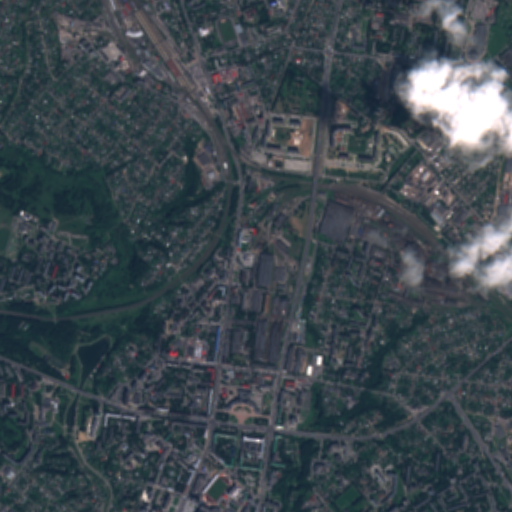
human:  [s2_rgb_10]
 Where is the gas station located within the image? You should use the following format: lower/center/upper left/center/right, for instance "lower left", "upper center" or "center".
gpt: The gas station is located in the center of the image.
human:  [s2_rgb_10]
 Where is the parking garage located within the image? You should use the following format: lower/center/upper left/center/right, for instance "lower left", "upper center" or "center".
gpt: The parking garage is located in the lower center of the image.
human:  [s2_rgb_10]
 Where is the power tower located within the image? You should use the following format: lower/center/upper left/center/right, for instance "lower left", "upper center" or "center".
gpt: The power tower is located in the upper right of the image.
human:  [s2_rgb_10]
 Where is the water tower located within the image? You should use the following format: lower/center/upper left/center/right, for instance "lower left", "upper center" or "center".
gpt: The water tower is located in the upper left of the image.
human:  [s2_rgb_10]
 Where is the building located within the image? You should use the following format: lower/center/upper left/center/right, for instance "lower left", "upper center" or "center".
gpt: There is no building in the image.